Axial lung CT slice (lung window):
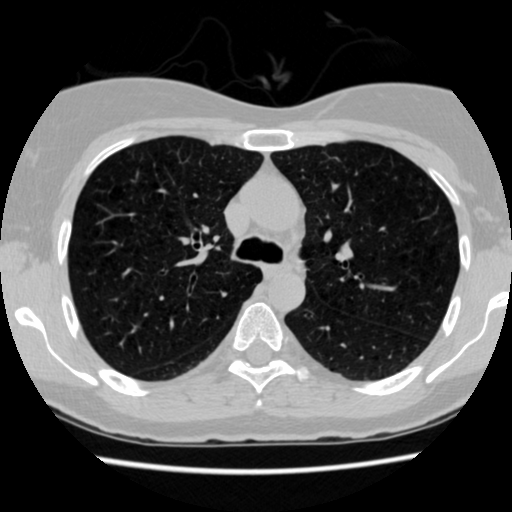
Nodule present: no